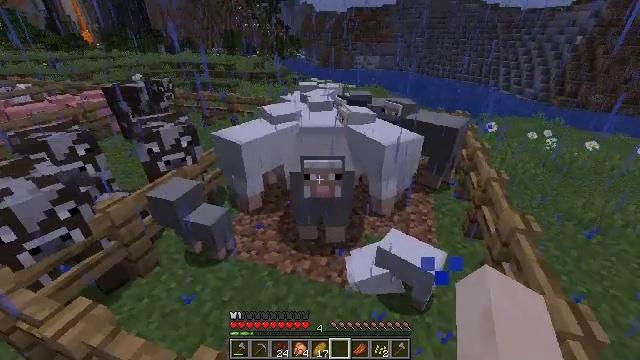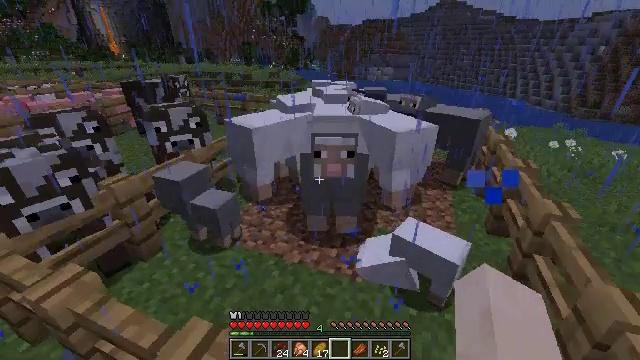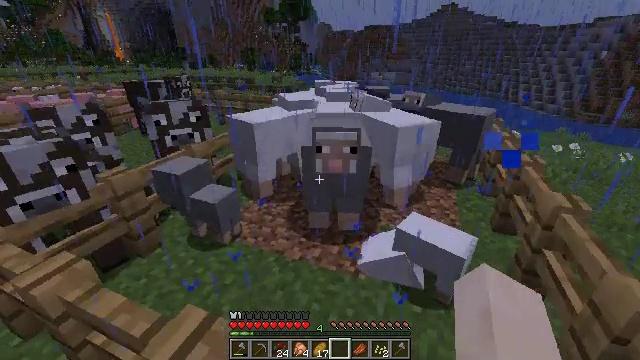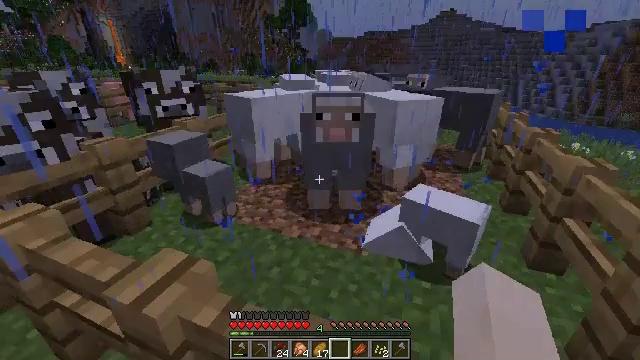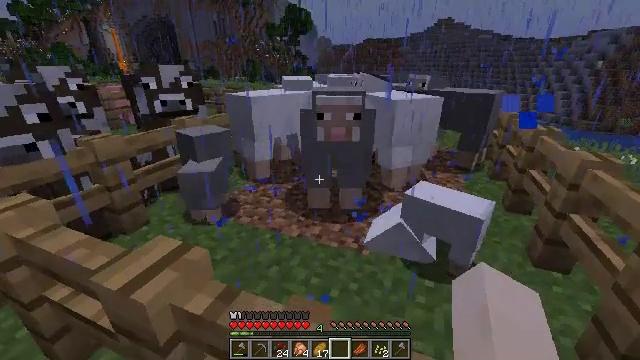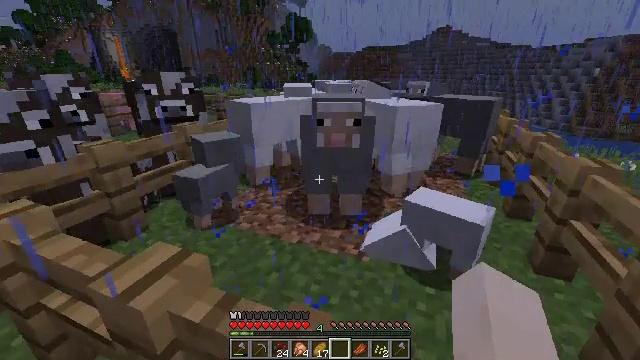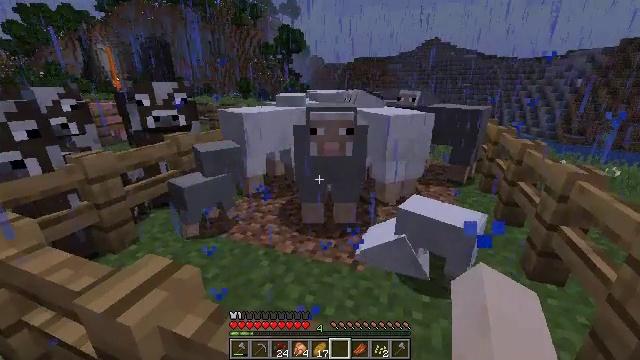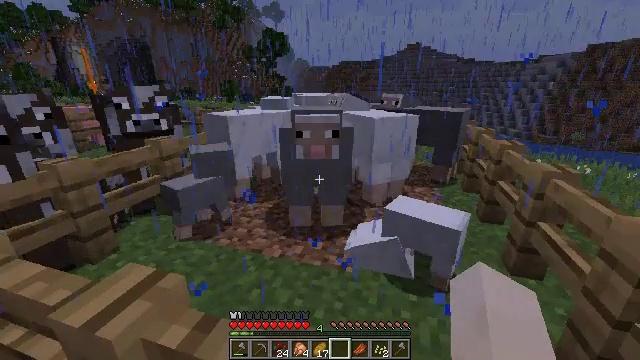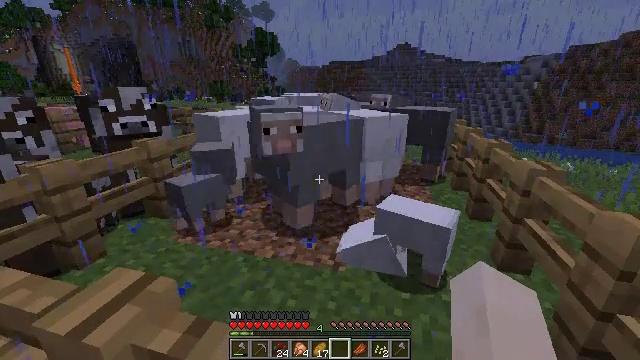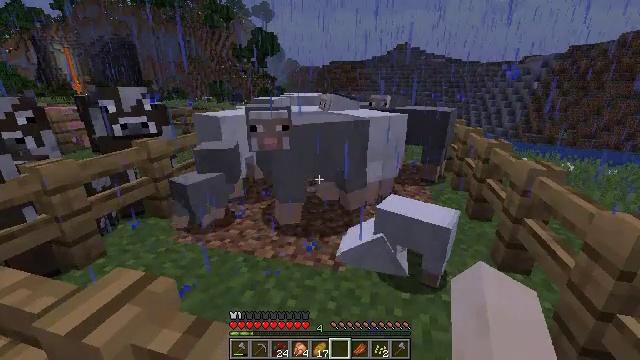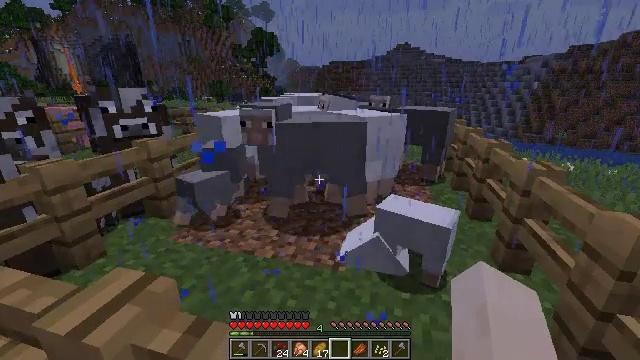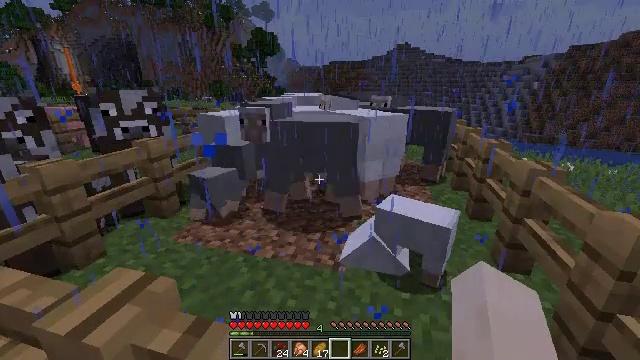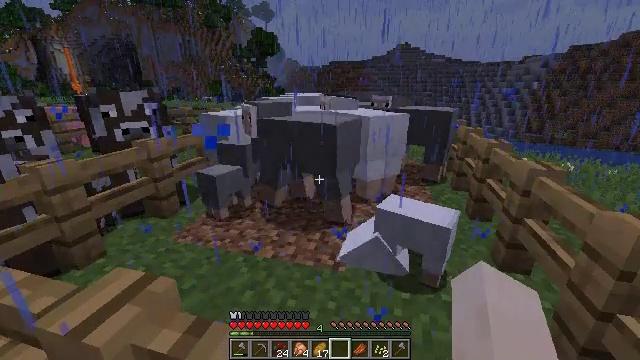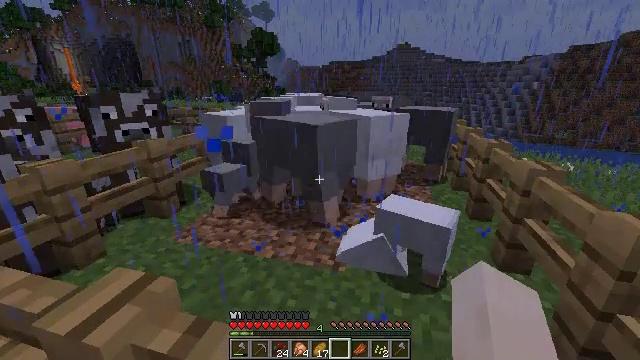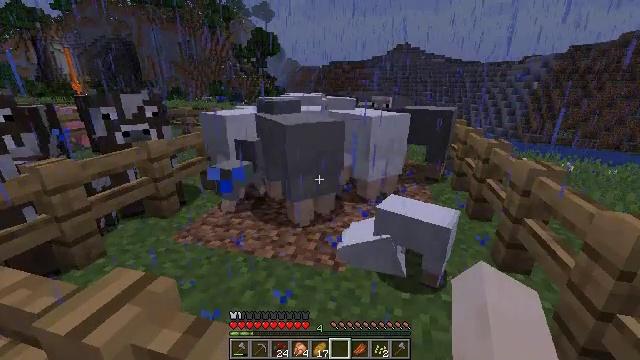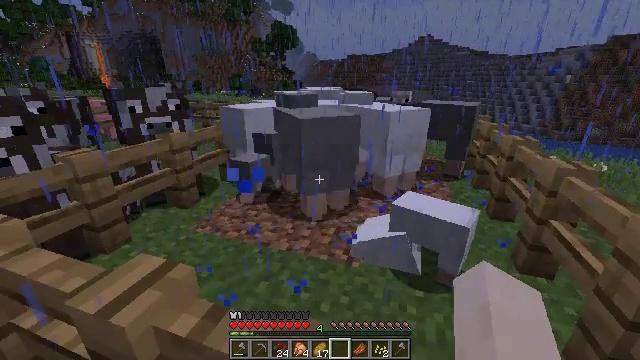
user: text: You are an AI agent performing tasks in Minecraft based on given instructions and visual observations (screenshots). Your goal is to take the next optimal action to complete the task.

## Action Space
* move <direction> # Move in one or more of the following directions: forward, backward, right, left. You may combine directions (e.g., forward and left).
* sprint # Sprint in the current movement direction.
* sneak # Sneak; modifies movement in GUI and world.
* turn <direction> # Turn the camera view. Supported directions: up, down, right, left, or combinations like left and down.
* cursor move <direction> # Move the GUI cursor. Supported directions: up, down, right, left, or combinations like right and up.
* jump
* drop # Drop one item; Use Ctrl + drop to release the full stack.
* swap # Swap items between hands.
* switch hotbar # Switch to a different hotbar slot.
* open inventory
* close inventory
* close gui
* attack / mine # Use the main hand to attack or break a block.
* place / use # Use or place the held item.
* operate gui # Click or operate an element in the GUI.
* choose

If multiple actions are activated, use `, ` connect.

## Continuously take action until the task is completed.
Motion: motion action
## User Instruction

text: Remove rotten flesh from the inventory.
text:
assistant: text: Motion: turn left and up
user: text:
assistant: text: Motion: turn up
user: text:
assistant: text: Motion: turn up
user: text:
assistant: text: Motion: turn up
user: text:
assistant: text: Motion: turn up
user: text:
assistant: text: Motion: turn right and up
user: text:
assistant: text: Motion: turn right
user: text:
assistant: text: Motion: turn right
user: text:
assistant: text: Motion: no_op
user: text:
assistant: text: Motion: no_op
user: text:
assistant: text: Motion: no_op
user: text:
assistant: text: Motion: no_op
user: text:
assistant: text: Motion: no_op
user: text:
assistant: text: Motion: no_op
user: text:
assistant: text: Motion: turn left and down
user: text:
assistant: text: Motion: turn left and down
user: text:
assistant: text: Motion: turn left and down
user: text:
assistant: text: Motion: turn left and up
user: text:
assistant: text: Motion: turn left and up
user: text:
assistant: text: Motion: move forward
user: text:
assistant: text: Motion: move forward, turn right and up
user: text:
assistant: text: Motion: move forward, turn right and up
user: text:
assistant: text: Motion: no_op
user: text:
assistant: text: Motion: move forward
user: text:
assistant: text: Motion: move forward, turn left
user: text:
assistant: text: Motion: move forward, turn left
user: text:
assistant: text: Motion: move forward
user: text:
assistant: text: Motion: move forward, turn right
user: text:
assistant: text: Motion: move forward, turn right
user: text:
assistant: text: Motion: move forward, turn right